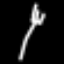
Label: fork